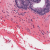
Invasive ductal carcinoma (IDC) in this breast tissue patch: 0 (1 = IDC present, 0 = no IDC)